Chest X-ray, PA view. Patient: 65 years old, sex M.
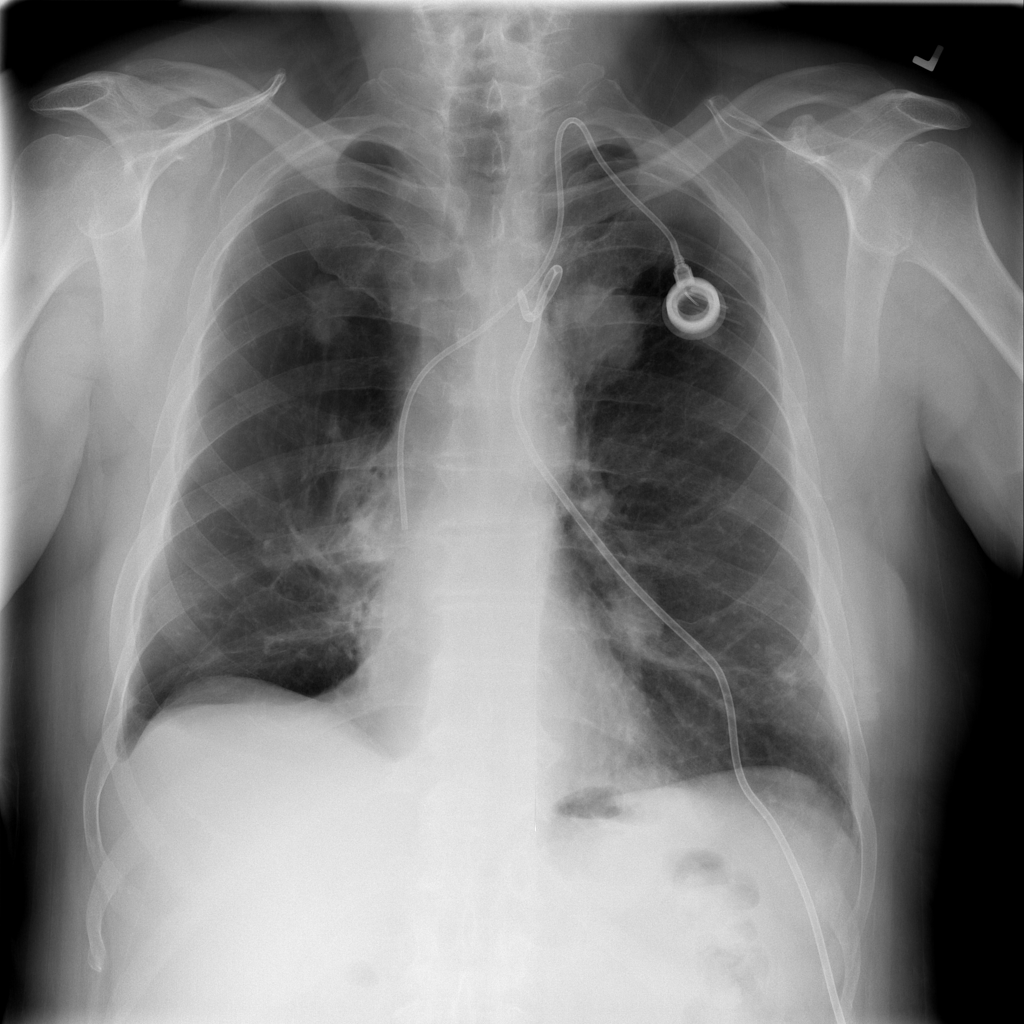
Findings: Pneumothorax